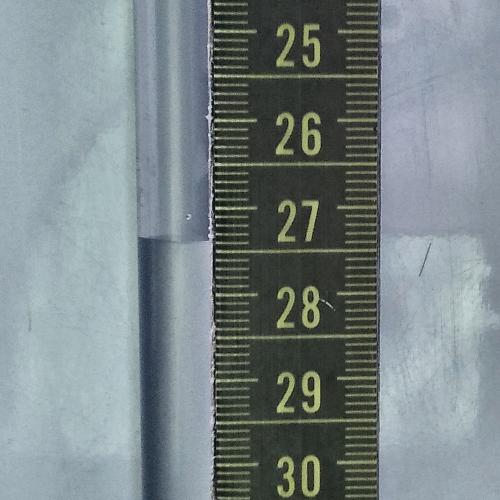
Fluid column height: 27.4 cm